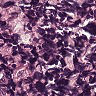
Metastatic tissue present: no